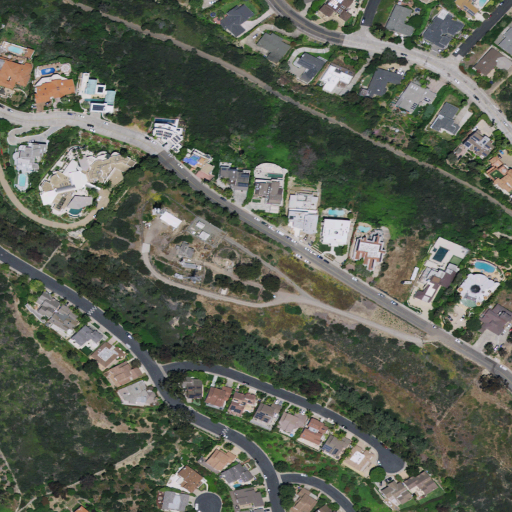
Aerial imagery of mountain in California named Soledad Mountain containing low intensity development, open development, medium intensity development, and high intensity development